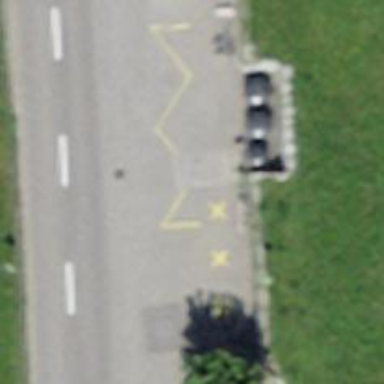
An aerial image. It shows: Bicycle parking area with wall loops.